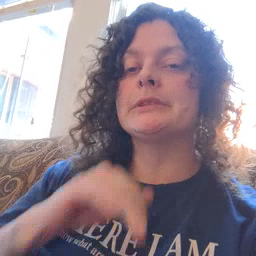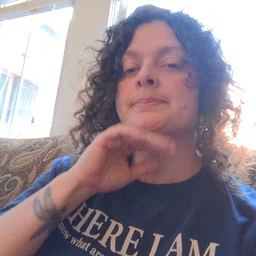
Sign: pig